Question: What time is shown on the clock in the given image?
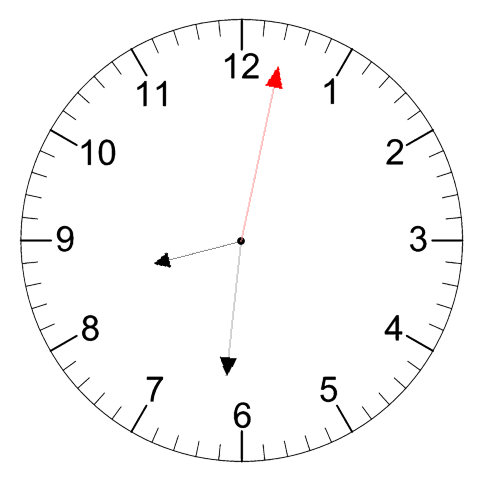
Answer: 08:31:02